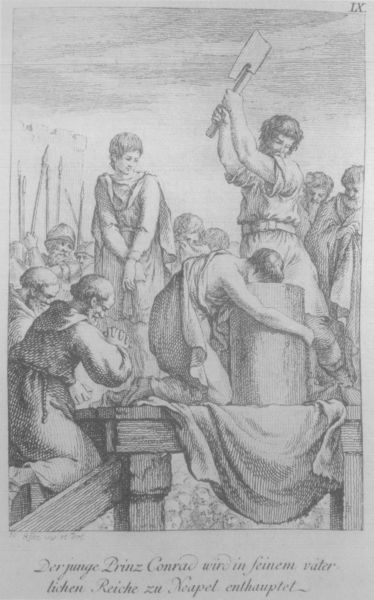
Titel: Hinrichtung Konradins
Künstler: Bernhard Rode
Institution: (Seriendruck)
Schlagwörter: himmel, kopf, mann, weiß, wolken, frauen, menschen, frau, grau, holz, männer, schwarz, skizze, zeichnung, tuch, bart, enthauptet, enthauptung, falten, henker, hinrichtung, köpfen, sockel, stehen, tod, tot, trauer, kutte, reich, stoff, schrift, segel, italien, zuschauer, grafik, graphik, linien, masten, treppe, soldaten, inschrift, balken, gestell, podest, junge, zinnen, unterschrift, burg, pfahl, druck, druckgraphik, druckgrafik, radierung, stich, gefangen, illustration, schwarzweiß, schwert, text, waffen, knien, menschenmasse, bleistift, helm, beten, gebet, altar, charikatur, pfarrer, axt, gefangene, flehen, priester, prinz, mönch, hochkant, lanzen, ständer, opfer, speer, speere, töten, block, kupferstich, beil, scharfrichter, hacke, baumstumpf, mörder, holzstock, legende, erklärung, pater, fessel, tonsur, neapel, urteil, gefesselt, exekution, linine, köpfung, enthaupten, mänch, hieb, schafott, todesstrafe, conrad, schaffot, konrad, richtplatz, richtblock, schaffott, astoff, grausamkeit, guillautine, henkersbeil, prinz conrad, richtbeil, gefessselt, hackbeil, tonsu, richtrstatt, prinzu, conraqd